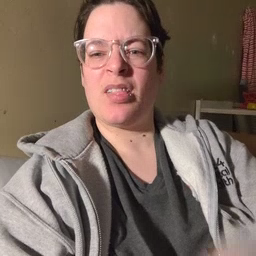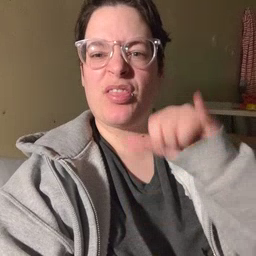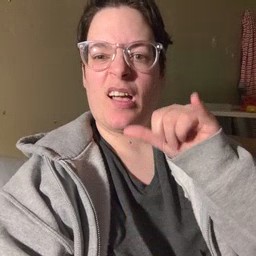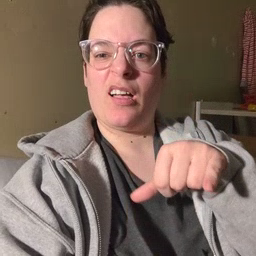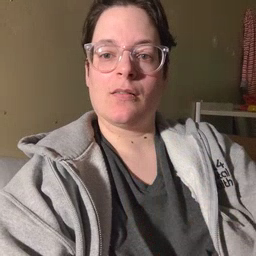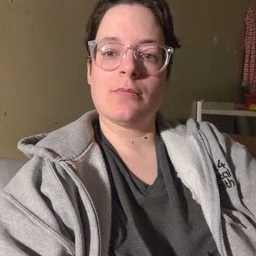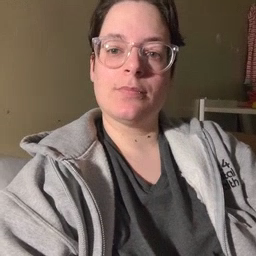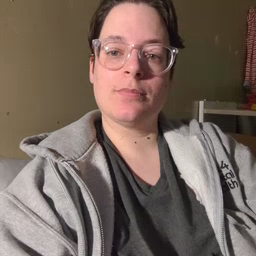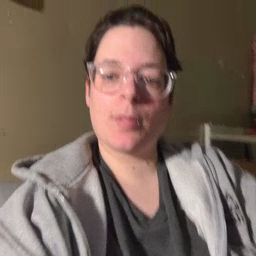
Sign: that